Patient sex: M
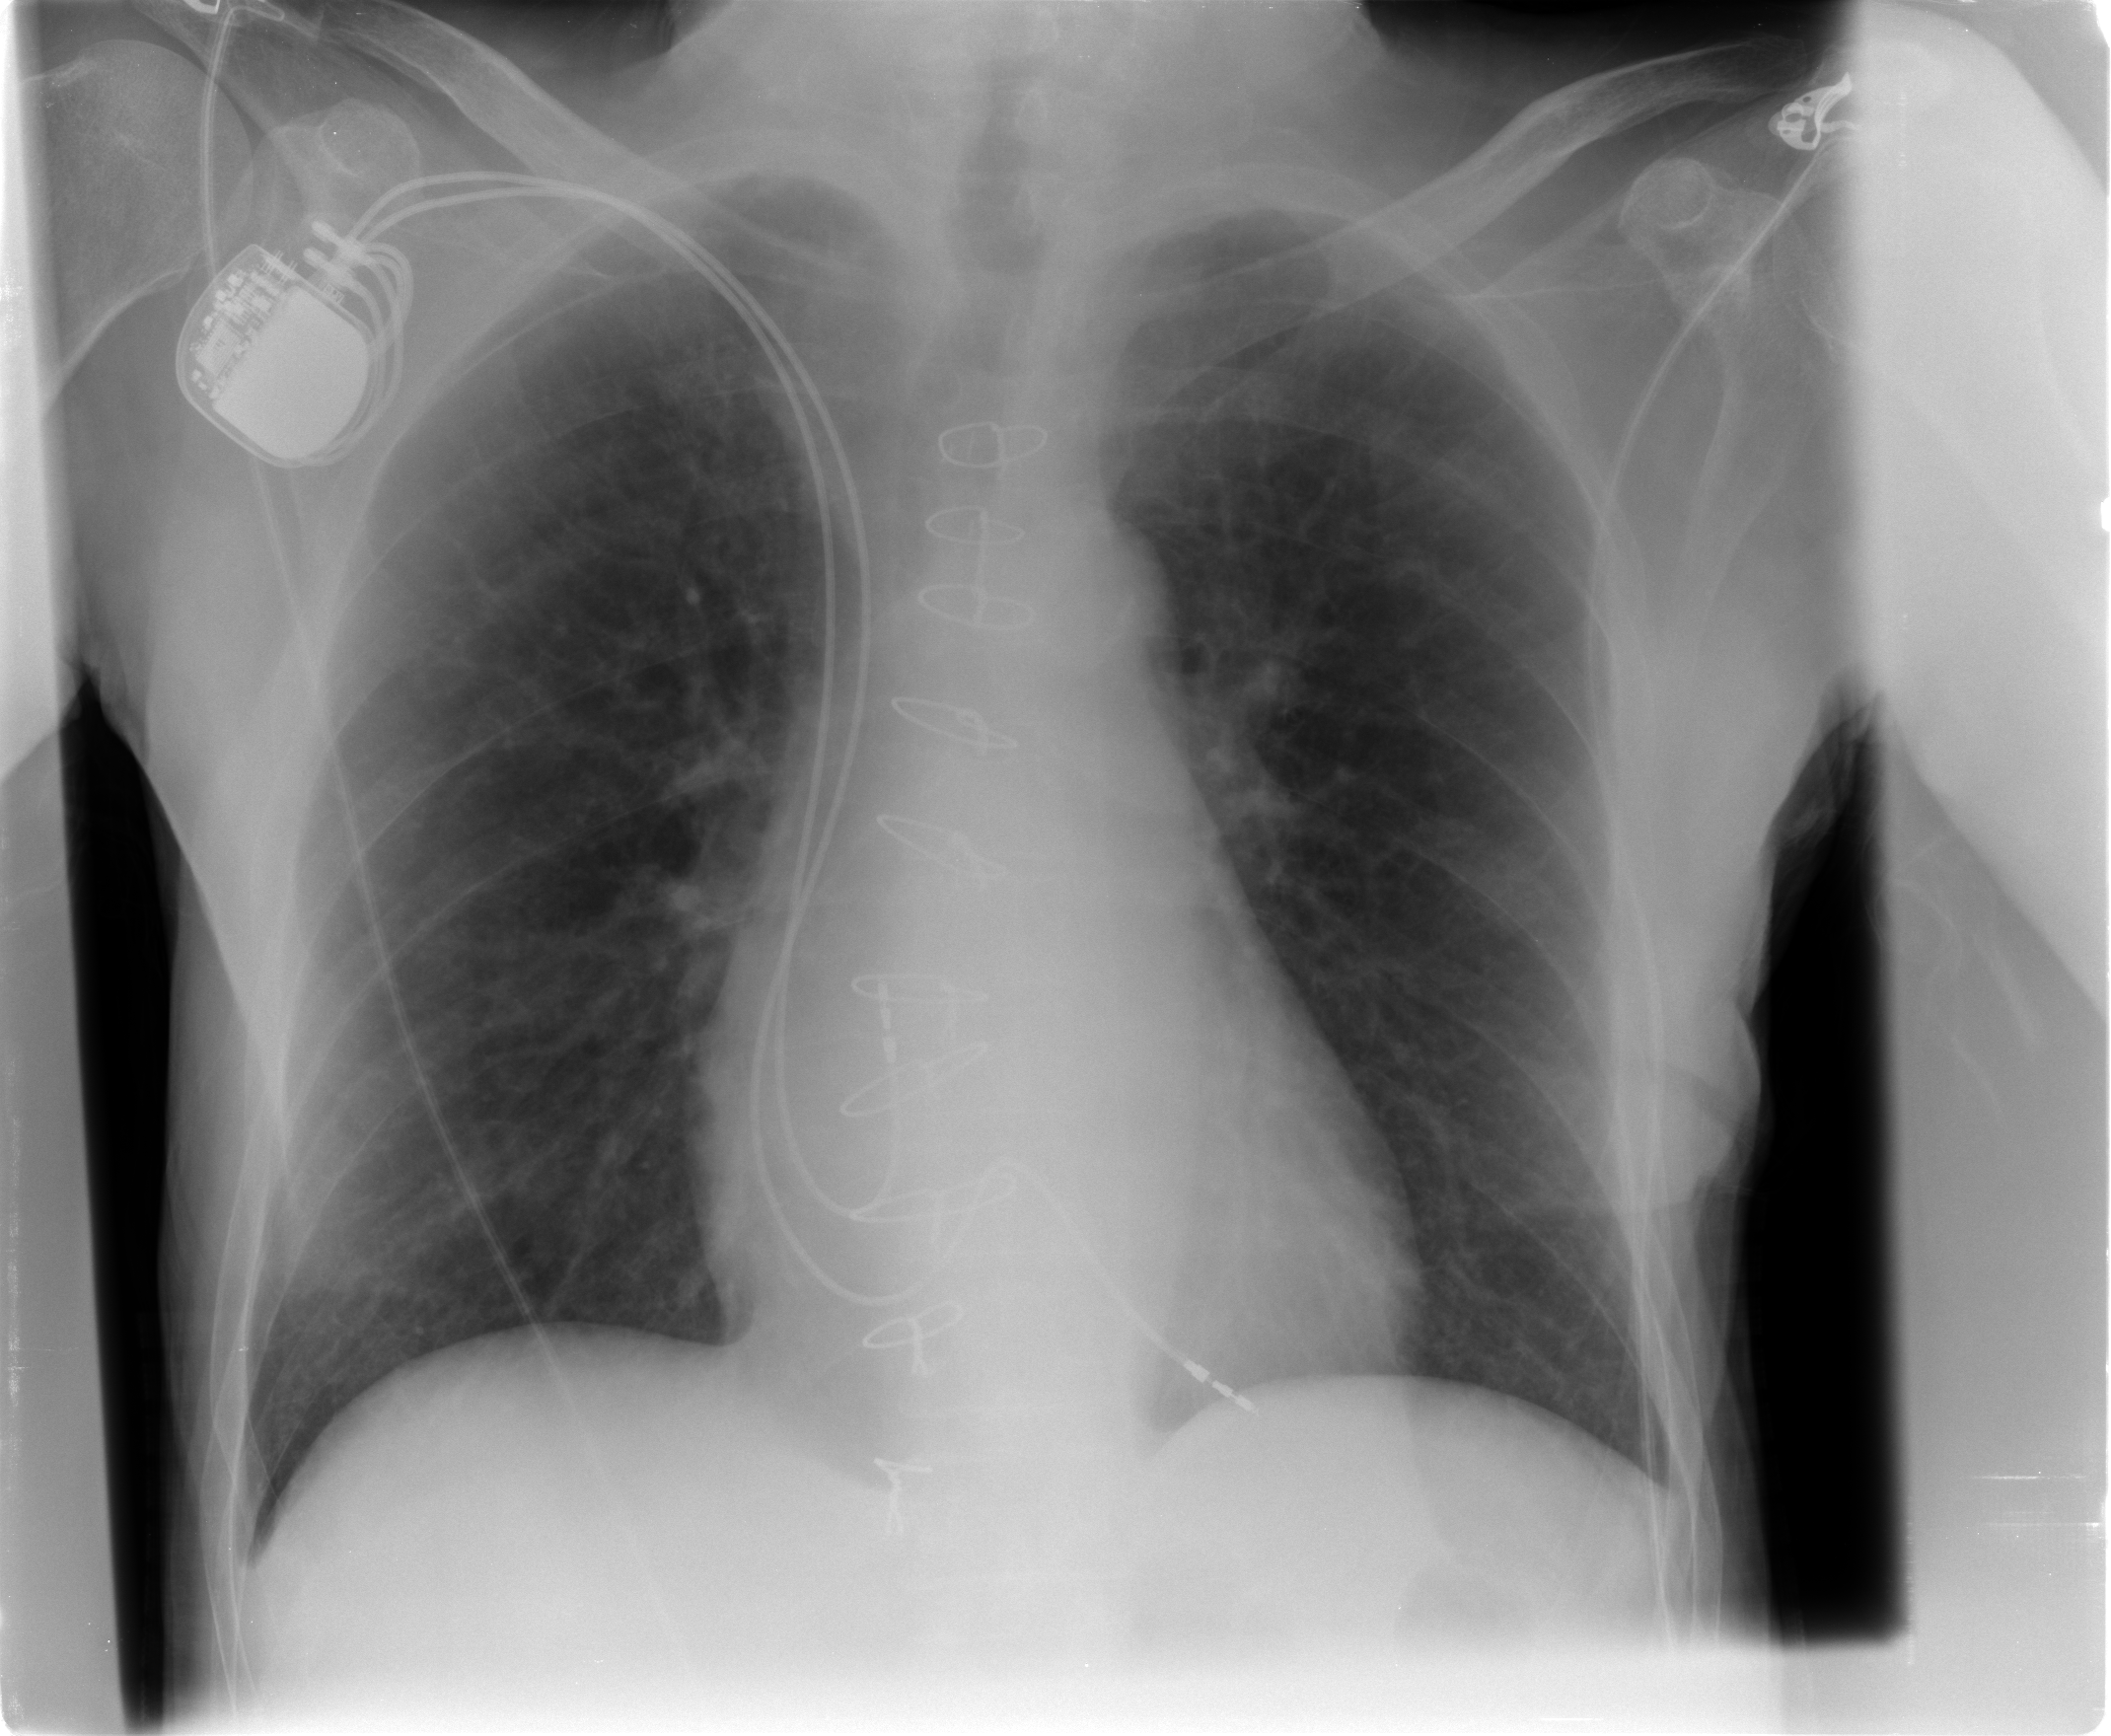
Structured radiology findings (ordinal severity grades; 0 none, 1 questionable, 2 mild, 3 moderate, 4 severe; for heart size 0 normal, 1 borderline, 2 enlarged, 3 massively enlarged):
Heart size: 0
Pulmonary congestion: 1
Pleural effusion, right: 0
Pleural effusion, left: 0
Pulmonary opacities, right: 0
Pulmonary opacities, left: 0
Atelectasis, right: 0
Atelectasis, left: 0